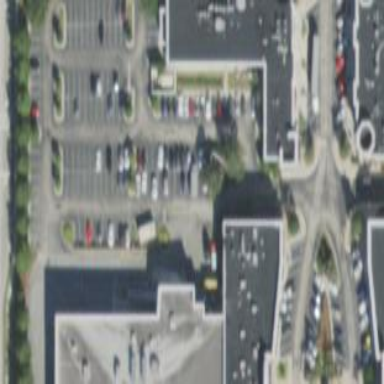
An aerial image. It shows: Retail building.